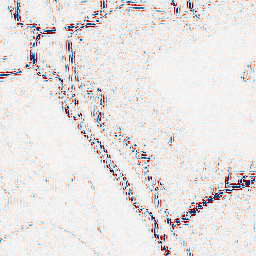
Category: wavelet
Decomposition family: wavelet_reverse_biorthogonal
Decomposition parameters: wavelet: rbio1.3
level: 2
Upsampling method: sinc_hamming
Upsampling parameters: scale: 2
kernel_size: 8
Upsampling scale: 2